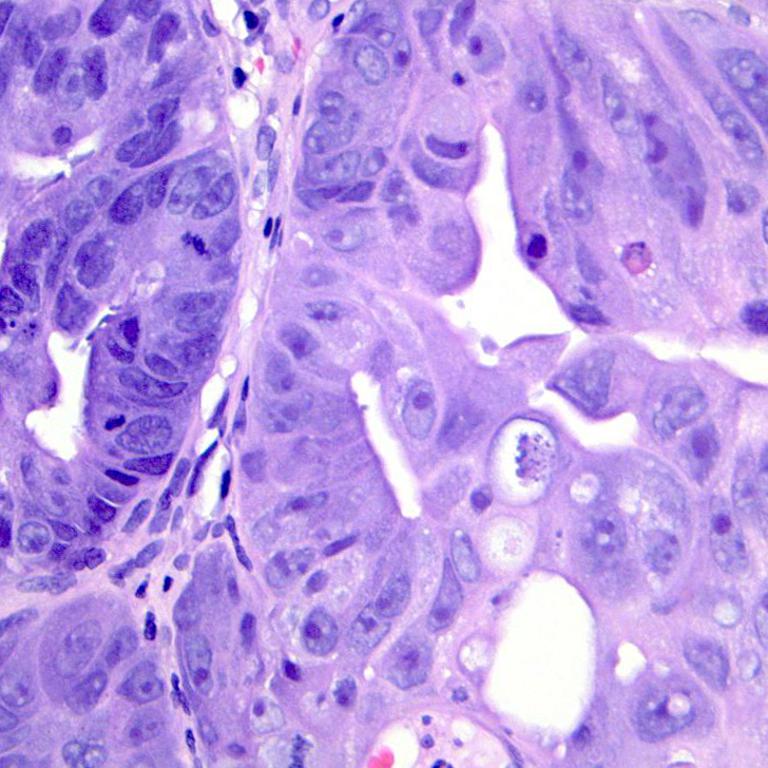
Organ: colon
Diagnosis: adenocarcinomas